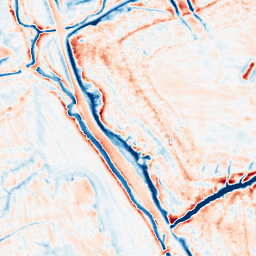
Category: edge_preserving
Decomposition family: anisotropic_diffusion
Decomposition parameters: iterations: 50
kappa: 100
gamma: 0.15
Upsampling method: cubic_mitchell
Upsampling parameters: scale: 4
Upsampling scale: 4